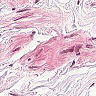
Metastatic tissue present: no